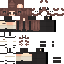
A female human skin with medium skin, wearing brown long hair dressed in a blue hoodie and black pants, featuring a closed mouth.